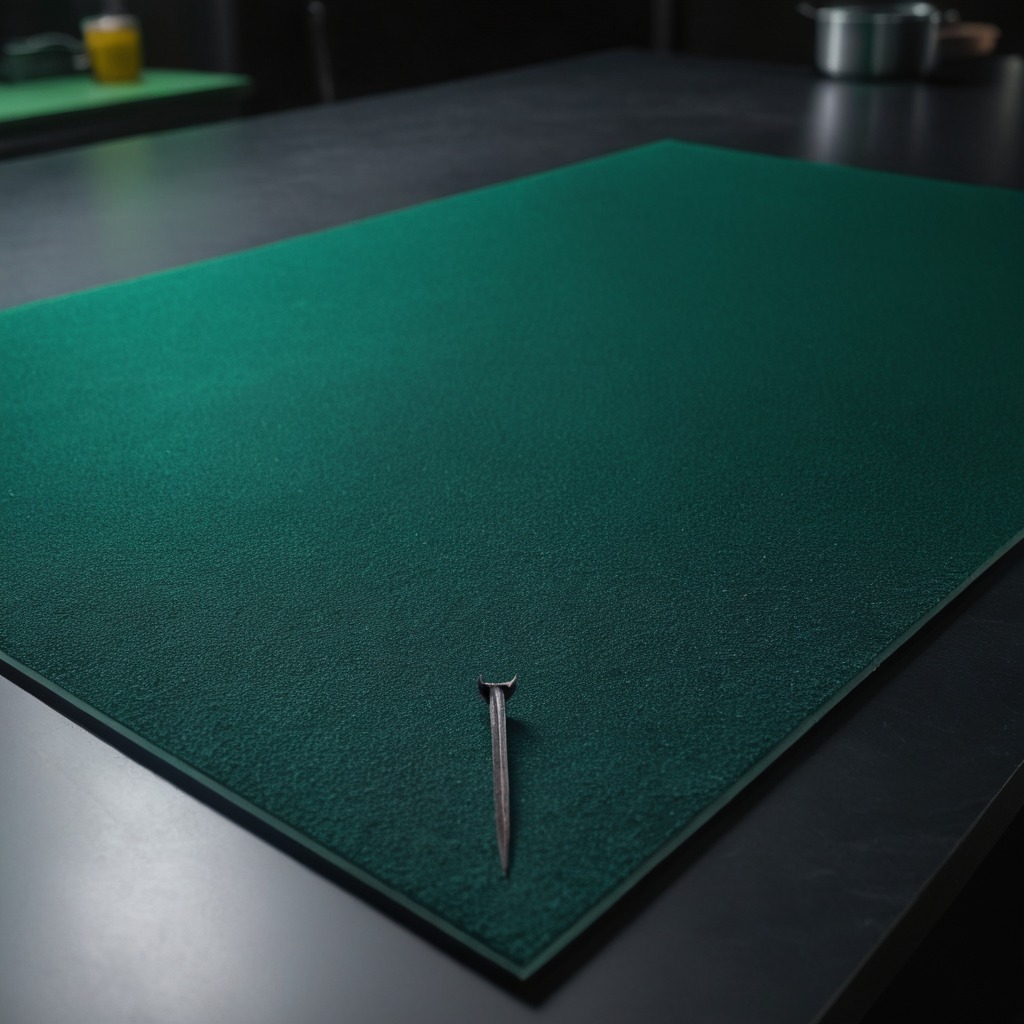
A iron nail is lying on the tabletop.